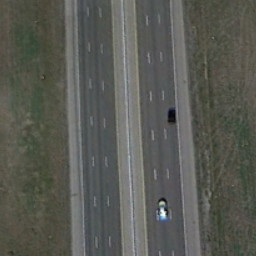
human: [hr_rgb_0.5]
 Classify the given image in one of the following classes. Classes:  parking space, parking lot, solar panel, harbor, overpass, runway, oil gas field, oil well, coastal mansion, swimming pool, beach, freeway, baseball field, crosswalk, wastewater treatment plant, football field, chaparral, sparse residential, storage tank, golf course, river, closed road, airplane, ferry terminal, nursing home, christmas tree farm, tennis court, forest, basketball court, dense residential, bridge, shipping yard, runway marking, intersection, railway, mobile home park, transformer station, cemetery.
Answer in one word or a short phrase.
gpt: freeway